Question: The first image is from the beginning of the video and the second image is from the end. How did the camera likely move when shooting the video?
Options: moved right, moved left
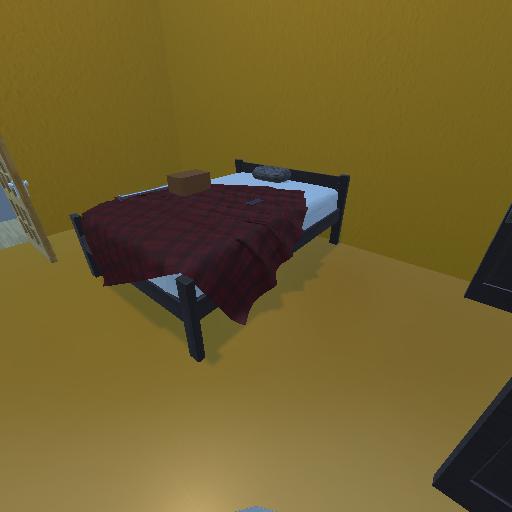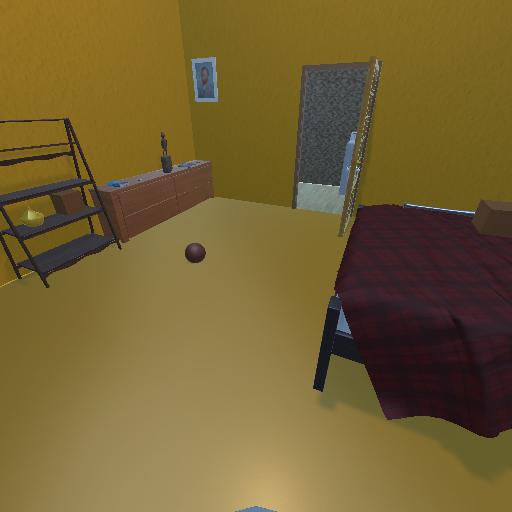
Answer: moved right